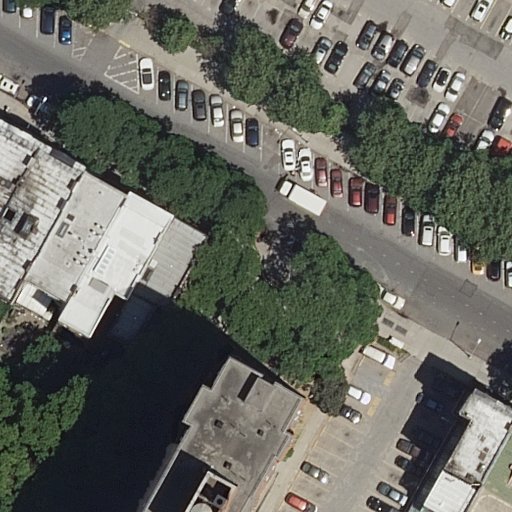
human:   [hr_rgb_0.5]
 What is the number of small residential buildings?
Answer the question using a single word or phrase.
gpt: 2

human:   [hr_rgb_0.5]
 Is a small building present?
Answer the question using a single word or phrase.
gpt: yes

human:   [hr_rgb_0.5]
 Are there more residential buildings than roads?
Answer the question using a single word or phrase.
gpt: yes

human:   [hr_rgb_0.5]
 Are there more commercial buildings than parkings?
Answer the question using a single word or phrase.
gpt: no

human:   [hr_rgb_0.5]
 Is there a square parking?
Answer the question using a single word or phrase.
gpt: no

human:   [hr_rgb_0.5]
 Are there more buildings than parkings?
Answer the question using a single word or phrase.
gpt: yes

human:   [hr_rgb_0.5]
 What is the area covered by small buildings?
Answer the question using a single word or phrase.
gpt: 148m2

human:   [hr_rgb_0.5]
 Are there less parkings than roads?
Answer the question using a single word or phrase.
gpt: yes

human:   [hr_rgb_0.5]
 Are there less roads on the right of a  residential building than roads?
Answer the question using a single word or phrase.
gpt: yes

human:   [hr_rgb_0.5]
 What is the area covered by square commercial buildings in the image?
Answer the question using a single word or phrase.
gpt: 0m2

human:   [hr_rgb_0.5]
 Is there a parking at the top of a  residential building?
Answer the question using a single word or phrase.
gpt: yes

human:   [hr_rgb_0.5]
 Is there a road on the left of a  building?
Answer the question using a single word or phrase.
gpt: yes

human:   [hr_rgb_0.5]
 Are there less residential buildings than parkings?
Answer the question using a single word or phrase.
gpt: no

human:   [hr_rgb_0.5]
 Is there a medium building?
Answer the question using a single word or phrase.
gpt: yes

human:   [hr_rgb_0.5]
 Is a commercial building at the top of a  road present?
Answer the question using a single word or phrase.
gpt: no

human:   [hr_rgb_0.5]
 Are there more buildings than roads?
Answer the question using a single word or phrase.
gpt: yes

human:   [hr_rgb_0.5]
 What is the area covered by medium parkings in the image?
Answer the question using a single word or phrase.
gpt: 0m2

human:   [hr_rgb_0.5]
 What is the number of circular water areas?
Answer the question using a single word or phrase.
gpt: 0

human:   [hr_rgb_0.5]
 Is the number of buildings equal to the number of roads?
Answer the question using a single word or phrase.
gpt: no

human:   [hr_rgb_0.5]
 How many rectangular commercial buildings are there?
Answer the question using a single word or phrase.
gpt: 0

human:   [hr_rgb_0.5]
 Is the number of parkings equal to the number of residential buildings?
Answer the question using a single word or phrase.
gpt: no

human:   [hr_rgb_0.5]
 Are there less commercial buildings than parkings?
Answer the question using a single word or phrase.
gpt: yes

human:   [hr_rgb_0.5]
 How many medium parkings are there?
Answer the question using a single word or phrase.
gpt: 0

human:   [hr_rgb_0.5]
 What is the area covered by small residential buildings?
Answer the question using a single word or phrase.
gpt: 148m2

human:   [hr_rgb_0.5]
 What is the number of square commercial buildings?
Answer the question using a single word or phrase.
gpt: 0

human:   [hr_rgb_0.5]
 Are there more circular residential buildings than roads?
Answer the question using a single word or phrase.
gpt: no

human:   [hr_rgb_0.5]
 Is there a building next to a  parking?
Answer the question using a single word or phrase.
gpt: yes

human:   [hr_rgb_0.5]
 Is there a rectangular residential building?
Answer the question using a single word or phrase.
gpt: yes

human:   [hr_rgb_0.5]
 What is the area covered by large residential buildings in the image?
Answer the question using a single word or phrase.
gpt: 546m2

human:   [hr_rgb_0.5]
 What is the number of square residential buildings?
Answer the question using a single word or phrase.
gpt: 0

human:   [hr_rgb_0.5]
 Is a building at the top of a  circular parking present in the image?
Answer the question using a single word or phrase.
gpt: no

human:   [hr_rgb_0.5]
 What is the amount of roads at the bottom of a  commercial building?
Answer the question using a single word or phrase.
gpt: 0

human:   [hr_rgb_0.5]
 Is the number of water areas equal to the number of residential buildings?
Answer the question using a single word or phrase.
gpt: no

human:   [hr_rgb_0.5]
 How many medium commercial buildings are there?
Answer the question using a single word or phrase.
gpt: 0

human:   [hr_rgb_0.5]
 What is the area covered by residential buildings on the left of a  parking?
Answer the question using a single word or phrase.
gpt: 1533m2

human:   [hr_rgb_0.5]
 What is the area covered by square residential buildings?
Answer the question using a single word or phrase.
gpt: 0m2